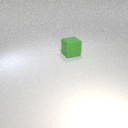
large green rubber cube